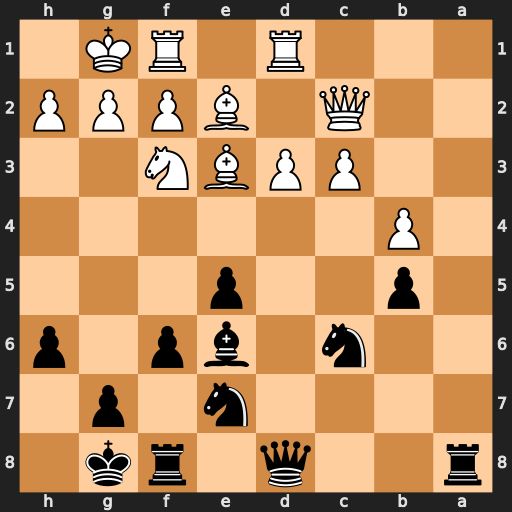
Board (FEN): r2q1rk1/4n1p1/2n1bp1p/1p2p3/1P6/2PPBN2/2Q1BPPP/3R1RK1
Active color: b
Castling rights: -
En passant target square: -
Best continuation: Ra2 Qxa2 Bxa2